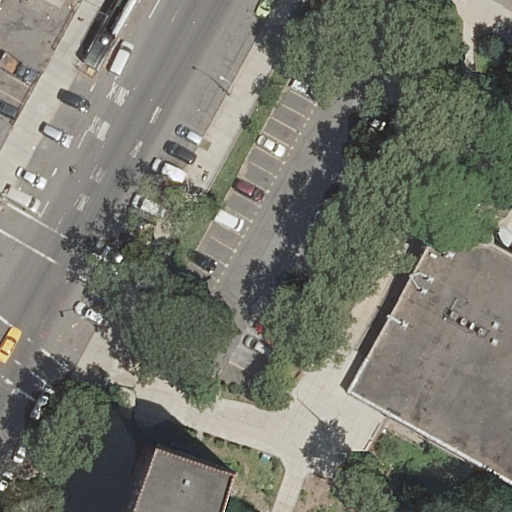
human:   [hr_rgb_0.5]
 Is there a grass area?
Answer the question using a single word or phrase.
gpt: yes

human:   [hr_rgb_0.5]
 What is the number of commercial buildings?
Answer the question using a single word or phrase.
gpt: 0

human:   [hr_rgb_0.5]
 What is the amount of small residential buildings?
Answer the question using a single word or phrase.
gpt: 1

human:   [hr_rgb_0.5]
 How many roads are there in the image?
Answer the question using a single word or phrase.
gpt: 14

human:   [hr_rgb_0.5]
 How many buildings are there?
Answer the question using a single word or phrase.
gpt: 4

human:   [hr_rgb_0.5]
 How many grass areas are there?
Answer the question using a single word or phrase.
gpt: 4

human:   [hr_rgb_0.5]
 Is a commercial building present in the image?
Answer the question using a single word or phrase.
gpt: no

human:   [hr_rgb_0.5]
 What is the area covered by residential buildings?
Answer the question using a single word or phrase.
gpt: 1934m2

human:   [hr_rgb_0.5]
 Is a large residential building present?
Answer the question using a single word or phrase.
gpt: yes

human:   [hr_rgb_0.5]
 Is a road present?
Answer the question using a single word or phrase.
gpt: yes

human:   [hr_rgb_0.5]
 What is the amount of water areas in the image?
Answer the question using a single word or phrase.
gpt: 0

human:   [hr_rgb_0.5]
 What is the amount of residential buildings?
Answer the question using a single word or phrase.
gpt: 4

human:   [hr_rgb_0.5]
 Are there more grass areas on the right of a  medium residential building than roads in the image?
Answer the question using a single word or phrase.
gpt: no

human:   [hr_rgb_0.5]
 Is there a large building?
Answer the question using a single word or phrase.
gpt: yes

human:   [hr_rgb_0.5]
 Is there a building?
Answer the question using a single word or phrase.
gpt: yes

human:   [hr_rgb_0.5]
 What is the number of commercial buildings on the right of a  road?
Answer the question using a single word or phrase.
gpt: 0

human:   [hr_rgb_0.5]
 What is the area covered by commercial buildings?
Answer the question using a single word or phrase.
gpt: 0m2

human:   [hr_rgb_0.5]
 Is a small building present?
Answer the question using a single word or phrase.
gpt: yes

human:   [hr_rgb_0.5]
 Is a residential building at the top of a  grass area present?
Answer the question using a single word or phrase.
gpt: yes

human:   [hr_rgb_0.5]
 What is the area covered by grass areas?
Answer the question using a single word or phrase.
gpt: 779m2

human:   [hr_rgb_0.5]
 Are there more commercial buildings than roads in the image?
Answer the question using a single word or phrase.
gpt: no

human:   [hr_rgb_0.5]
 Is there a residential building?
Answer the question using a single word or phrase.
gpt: yes

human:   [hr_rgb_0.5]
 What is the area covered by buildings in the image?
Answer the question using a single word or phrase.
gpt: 1934m2

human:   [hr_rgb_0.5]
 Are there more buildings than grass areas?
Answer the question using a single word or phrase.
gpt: no

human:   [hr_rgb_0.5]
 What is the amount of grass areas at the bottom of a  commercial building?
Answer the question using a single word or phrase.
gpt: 0

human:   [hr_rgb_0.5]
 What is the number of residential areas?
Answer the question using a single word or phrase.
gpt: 2

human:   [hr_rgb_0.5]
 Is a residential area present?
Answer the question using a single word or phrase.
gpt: yes

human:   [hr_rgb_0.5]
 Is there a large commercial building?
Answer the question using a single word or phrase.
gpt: no

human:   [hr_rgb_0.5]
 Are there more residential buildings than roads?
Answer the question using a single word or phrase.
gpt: no

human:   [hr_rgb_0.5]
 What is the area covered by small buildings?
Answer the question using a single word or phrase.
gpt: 0m2

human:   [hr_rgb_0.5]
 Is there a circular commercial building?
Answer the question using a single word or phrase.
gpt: no

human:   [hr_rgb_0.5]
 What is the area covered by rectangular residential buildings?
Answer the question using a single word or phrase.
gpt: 1934m2

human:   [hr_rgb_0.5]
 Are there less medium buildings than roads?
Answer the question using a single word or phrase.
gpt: yes

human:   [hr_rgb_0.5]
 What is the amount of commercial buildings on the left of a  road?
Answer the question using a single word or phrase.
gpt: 0

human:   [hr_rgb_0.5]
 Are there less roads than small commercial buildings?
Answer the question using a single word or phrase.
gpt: no

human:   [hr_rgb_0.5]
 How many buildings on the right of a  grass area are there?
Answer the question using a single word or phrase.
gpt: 2

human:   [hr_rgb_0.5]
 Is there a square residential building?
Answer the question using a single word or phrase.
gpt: no

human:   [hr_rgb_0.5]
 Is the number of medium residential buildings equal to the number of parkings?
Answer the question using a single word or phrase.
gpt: no

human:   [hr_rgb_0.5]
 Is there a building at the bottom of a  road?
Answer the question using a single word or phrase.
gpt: yes

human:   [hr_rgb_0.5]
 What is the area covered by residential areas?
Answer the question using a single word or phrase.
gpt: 3562m2

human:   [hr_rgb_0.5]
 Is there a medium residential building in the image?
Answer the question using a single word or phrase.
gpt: yes

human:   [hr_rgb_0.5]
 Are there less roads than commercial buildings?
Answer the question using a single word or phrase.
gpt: no

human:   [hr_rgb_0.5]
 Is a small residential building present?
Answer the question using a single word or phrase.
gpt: yes

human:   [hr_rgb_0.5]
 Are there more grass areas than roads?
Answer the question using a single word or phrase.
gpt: no

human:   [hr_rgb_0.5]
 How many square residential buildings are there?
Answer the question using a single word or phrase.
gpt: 0

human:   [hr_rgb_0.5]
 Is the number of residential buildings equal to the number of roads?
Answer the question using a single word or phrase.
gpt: no

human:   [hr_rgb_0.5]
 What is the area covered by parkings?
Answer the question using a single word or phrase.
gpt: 2087m2

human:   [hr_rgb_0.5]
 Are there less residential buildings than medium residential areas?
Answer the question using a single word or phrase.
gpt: no

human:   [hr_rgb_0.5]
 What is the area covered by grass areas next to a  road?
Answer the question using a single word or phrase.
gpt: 779m2

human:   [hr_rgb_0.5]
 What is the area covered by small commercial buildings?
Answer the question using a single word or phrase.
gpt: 0m2

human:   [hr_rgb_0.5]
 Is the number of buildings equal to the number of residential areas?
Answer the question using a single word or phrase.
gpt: no

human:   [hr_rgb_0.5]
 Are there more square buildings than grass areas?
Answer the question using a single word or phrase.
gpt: no

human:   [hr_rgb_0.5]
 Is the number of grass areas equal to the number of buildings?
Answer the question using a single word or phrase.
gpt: yes

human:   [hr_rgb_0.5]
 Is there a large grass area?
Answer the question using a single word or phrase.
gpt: no

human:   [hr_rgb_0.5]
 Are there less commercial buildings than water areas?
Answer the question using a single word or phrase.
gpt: no

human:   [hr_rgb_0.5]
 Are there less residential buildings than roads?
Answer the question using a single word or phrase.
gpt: yes

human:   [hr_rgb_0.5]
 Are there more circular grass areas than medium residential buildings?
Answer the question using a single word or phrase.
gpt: no

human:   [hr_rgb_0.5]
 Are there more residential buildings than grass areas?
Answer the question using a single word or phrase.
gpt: no

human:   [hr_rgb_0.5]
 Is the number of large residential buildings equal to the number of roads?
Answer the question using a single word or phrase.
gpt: no

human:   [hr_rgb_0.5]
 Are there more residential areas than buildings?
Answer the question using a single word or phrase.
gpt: no

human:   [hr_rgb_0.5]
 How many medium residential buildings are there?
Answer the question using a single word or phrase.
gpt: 2

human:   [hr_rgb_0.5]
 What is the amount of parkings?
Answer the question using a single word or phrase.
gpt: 1

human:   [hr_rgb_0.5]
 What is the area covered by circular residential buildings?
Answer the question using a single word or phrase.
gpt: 0m2

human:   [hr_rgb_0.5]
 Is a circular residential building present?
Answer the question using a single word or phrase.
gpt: no